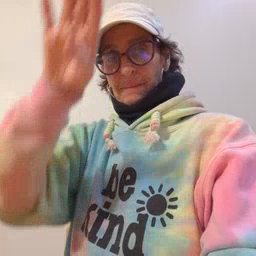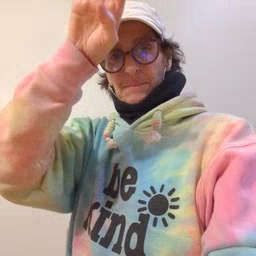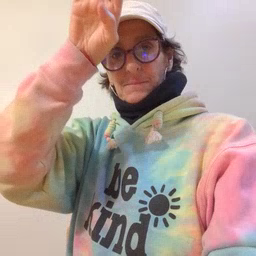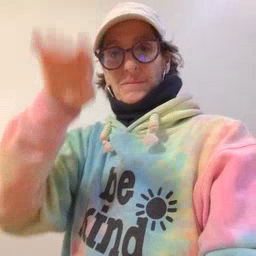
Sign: fireman